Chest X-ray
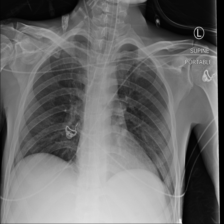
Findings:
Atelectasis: negative
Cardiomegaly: negative
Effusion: negative
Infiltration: negative
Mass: negative
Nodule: negative
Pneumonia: negative
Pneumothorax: negative
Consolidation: negative
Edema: negative
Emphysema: negative
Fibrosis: negative
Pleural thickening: negative
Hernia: negative